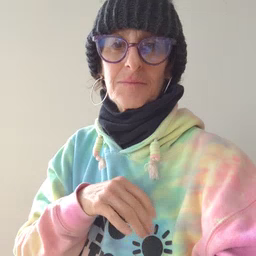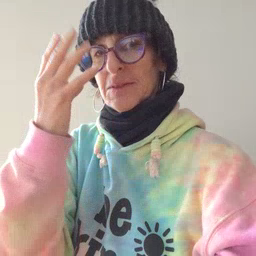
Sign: sleep